You are looking at a signal-to-image encoding: consecutive vibration samples arranged as the rows of a grayscale square. What is the most likely bearing condition (normal, inner_race, outer_race, ball)?
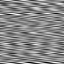
Answer: outer_race